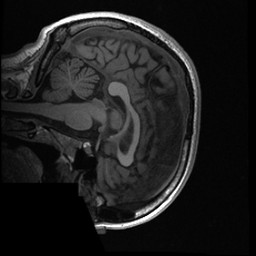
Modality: T1w
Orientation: sagittal
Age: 23
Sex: female